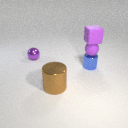
small purple rubber sphere above small blue metal cylinder